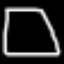
Label: square